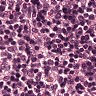
Metastatic tissue present: no